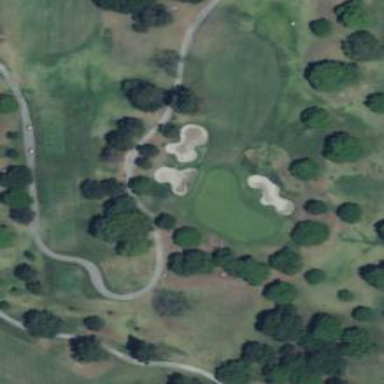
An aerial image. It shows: View of golf hole.